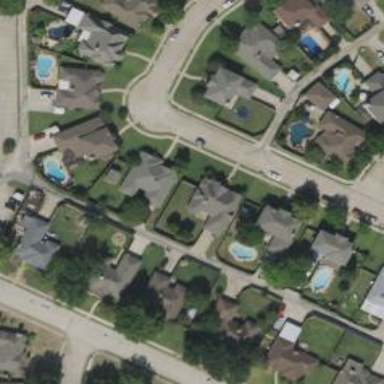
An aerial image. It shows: Residential road with separate sidewalk.